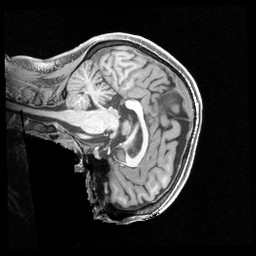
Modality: T1w
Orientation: sagittal
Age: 23
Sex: female
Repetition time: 2.4 s
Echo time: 0.00222 s